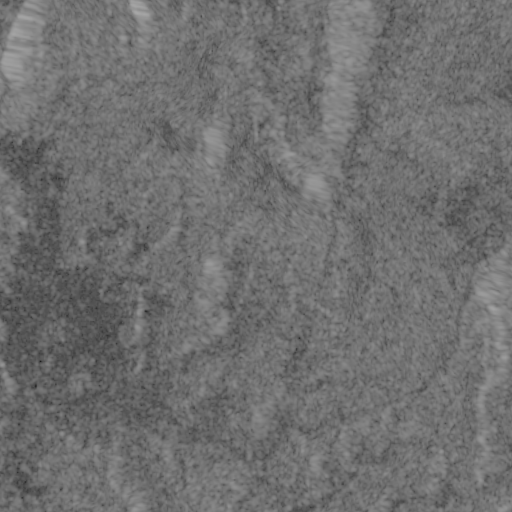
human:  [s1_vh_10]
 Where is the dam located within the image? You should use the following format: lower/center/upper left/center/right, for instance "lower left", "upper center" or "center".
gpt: The dam is located in the lower left of the image.
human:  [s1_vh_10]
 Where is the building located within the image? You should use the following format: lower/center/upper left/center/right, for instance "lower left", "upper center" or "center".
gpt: There is no building in the image.

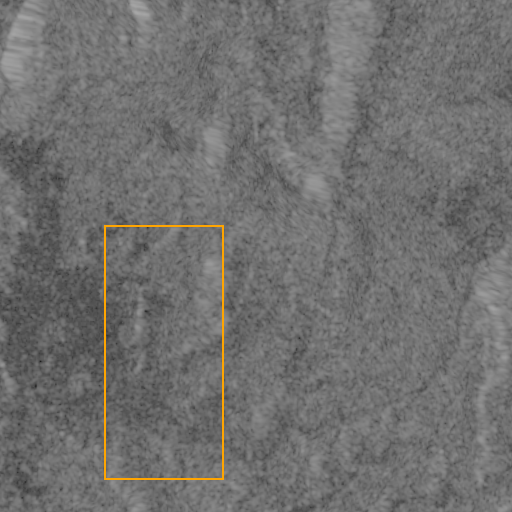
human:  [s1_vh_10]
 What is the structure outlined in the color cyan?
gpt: There is no cyan outline.
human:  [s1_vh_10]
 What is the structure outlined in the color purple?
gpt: There is no structure outlined in purple.